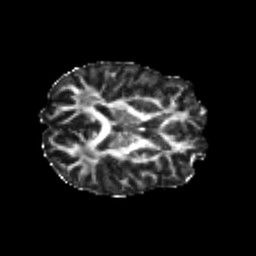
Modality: FA
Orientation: axial
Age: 24
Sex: female
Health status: healthy
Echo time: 0.074 s